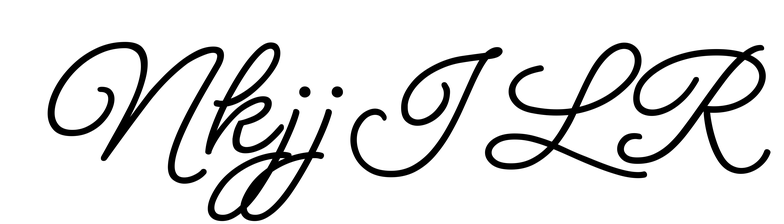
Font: MeowScript-Regular